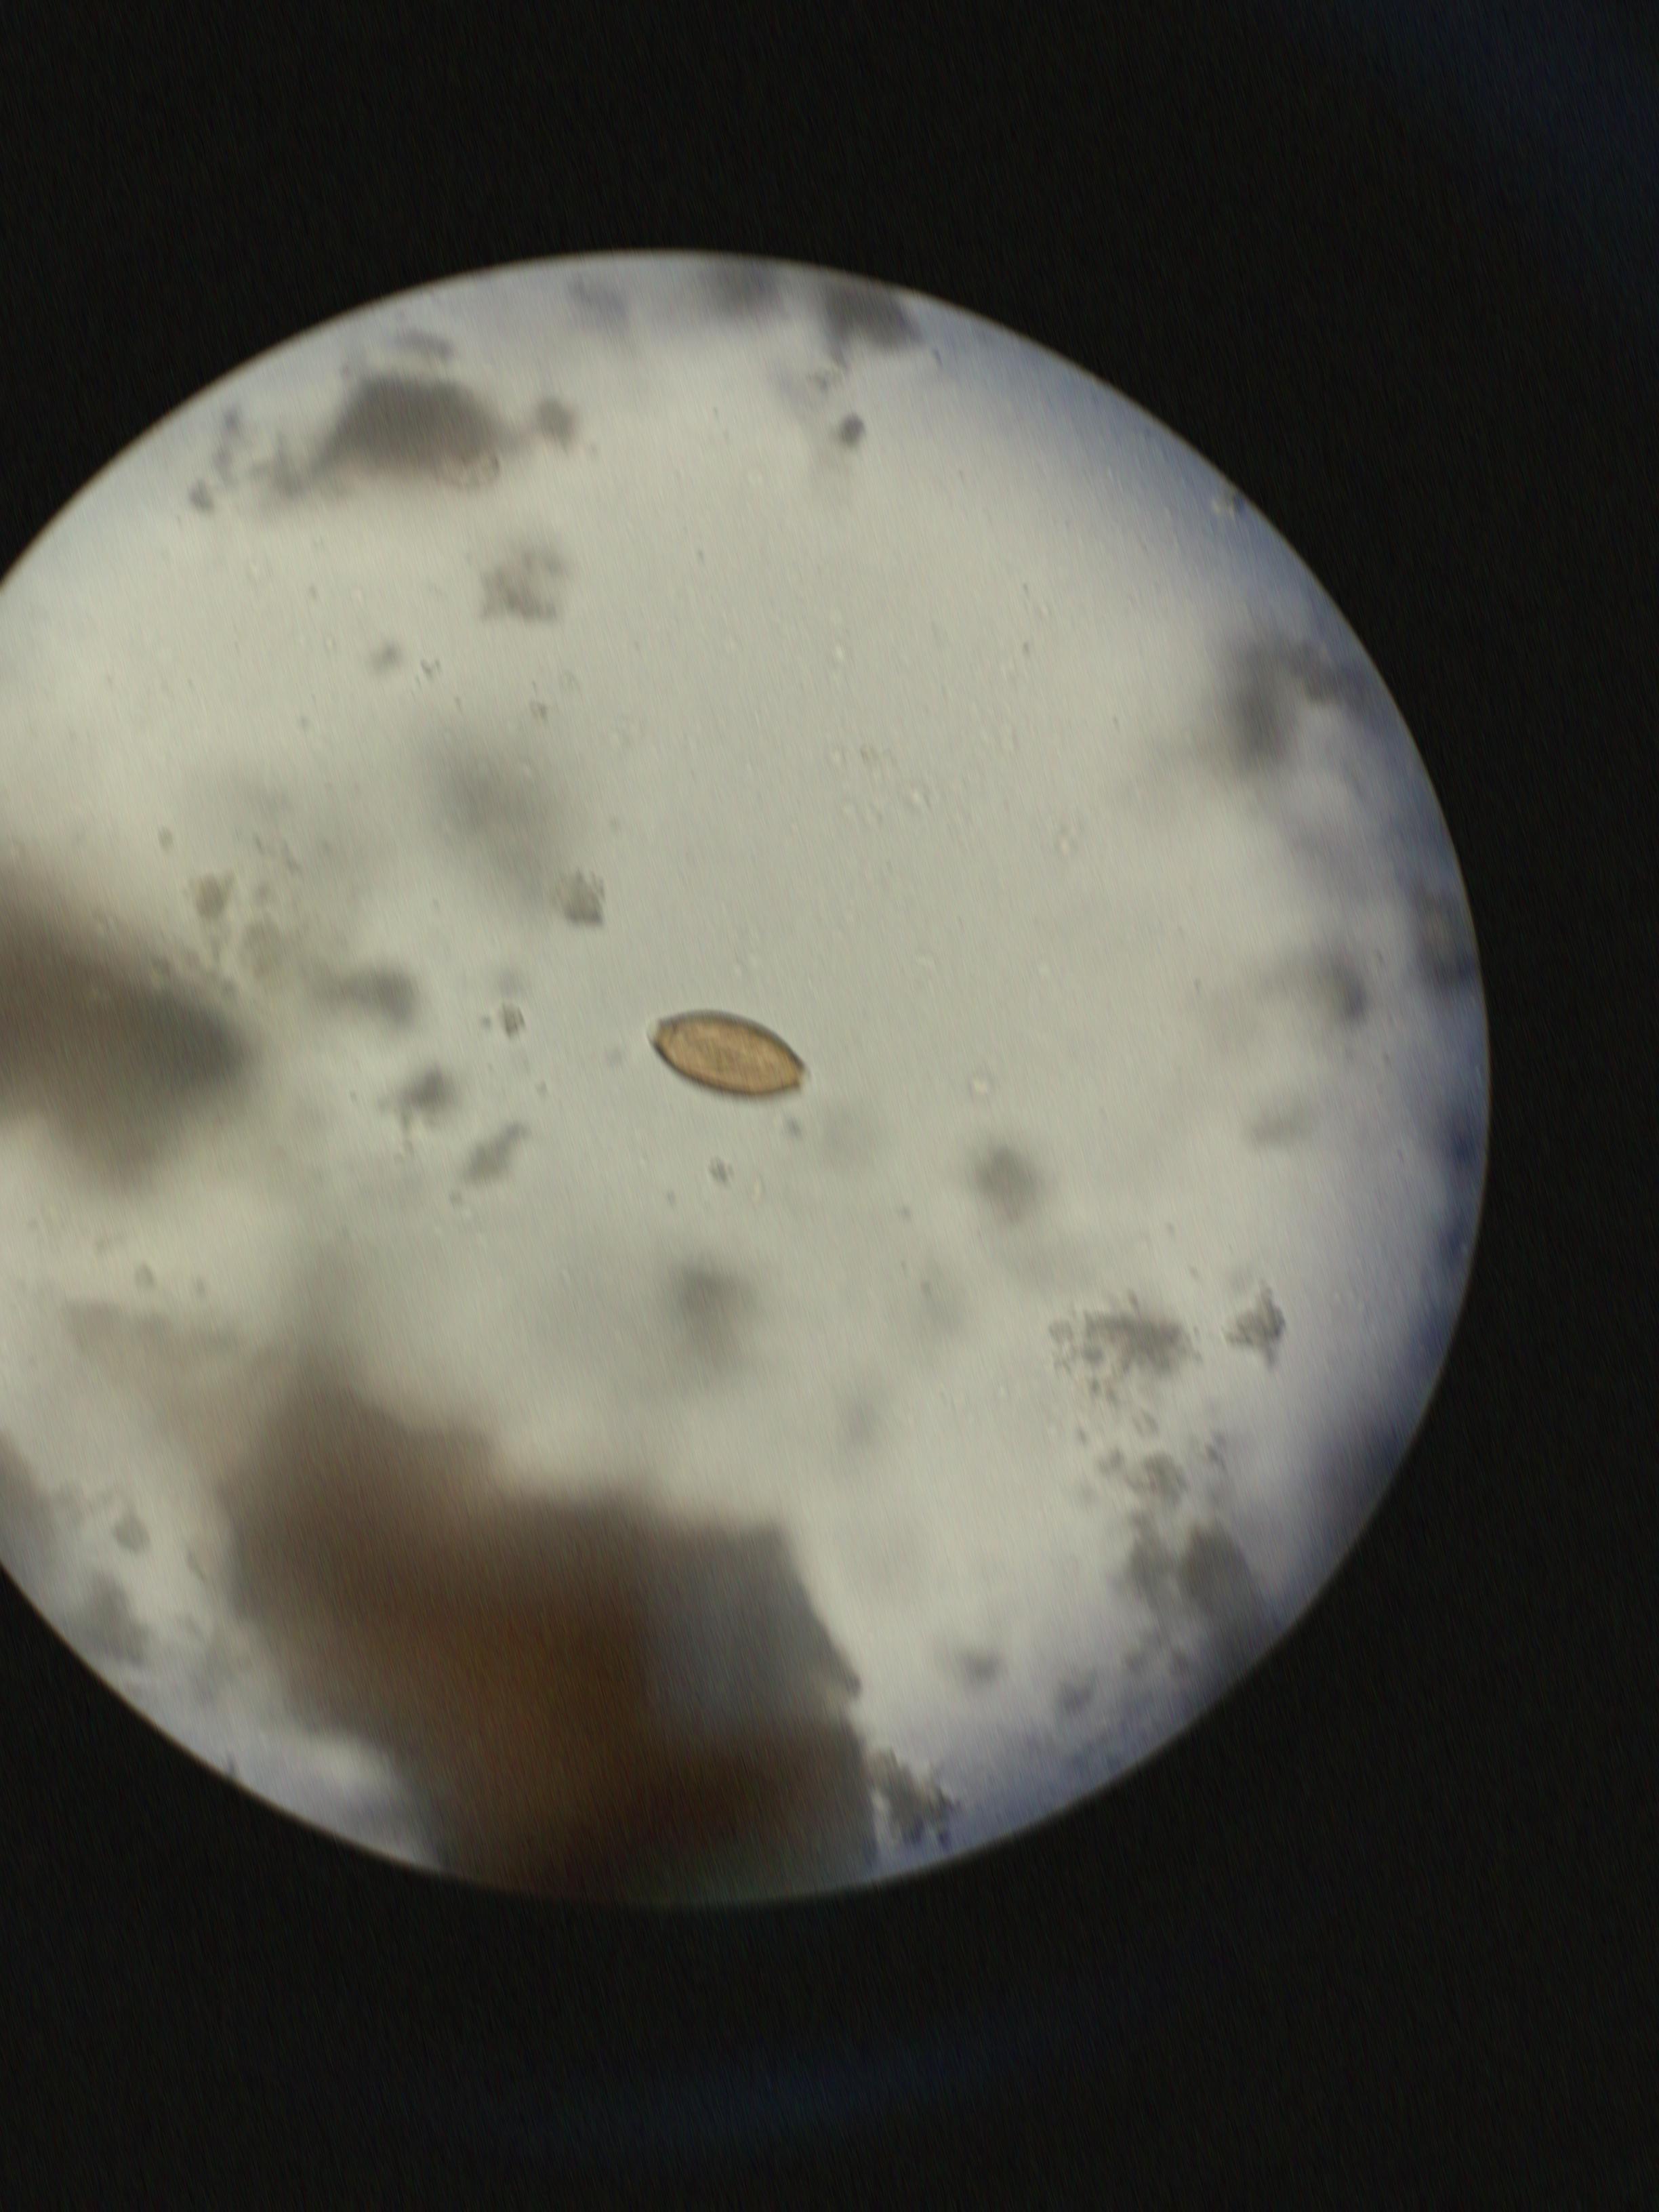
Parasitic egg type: Trichuris trichiura